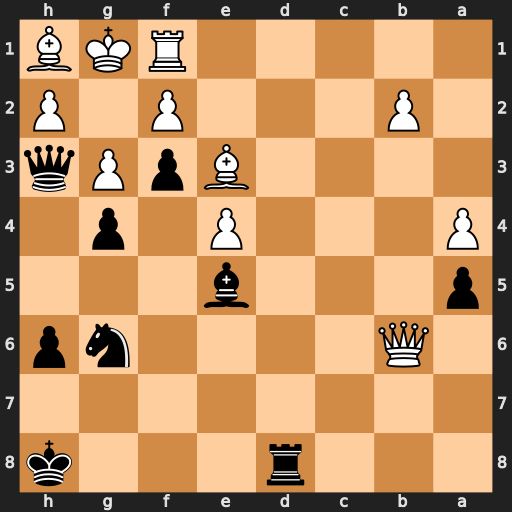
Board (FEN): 3r3k/8/1Q4np/p3b3/P3P1p1/4BpPq/1P3P1P/5RKB
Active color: b
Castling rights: -
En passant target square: -
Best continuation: Qxf1+ Kxf1 Rd1#